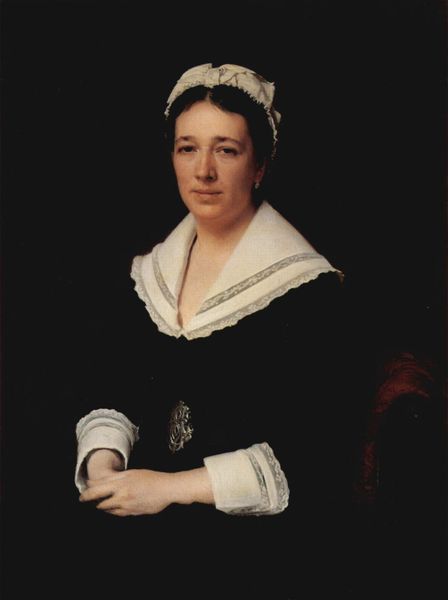
Titel: Porträt der Wera Nikolajewna Tretjakowa, geborene Mamontowa
Künstler: Iwan Nikolajewitsch Kramskoj
Standort: Moskva
Institution: Tretjakow-Galerie
Schlagwörter: dunkel, gemälde, hand, haut, kopf, schatten, weiß, sitzen, ausschnitt, braun, brust, finger, frau, haar, hell, hintergrund, hut, kleid, licht, mund, nase, ohr, ohrring, profil, schmuck, schwarz, stuhl, ölbild, blick, dame, gürtel, rot, haube, muster, ornament, schleife, alt, kappe, mütze, arme, augen, inkarnat, kleidung, kragen, silber, spitze, trauer, ärmel, bildnis, hals, hände, niederlande, portrait, porträt, schauen, öl, auge, haare, halbfigur, realismus, sessel, sitzend, stickerei, mutter, ohrringe, saum, spitzen, augenbrauen, brosche, bruststück, dekolletee, en face, frontal, kinn, kontrast, lippe, lippen, mittelscheitel, scheitel, traurig, arbeit, kopfbedeckung, magd, lehne, kette, arbeiter, gefaltet, spitz, weib, kopftuch, ernst, büste, mimik, bedienstete, dienstmädchen, allein, rüsche, rüschen, kniestück, oberkörper, revers, foto, schnalle, lehnstuhl, kreuz, schlicht, schwarz weiß, bürgertum, manschette, manschetten, proträt, hausfrau, häubchen, tracht, wappen, sesses, schoss, silbern, dreiviertelporträt, gesichtsausdruck, müde, religiös, braune, freundlich, dienstmagd, bieder, emblem, stulpen, gläubig, kapuze, schwerz, biedermaier, schwraz, gürtelschnalle, nordalpin, v-ausschnitt, manchetten, handhaltung, agraffe, schwarzes haar, kleis, schwarzes kleid, dunkles haar, bürgerin, geklöppelt, verhärmt, hausherrin, weiß0, weiße haube, srbeiter, schwarz in schwarz, braunes haar, feinstickerei, hqlbfigur, suhllehne, ot, hände zusammen, liuppe, schwrz-weiß, ffreundlich, schwarzer grund